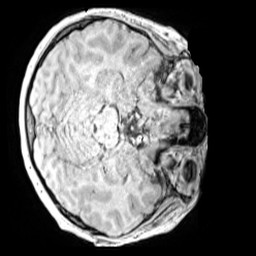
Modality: MP2RAGE
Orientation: axial
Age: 11
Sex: male
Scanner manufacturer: siemens
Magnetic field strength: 3 T
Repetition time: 4 s
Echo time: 0.00299 s